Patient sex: M
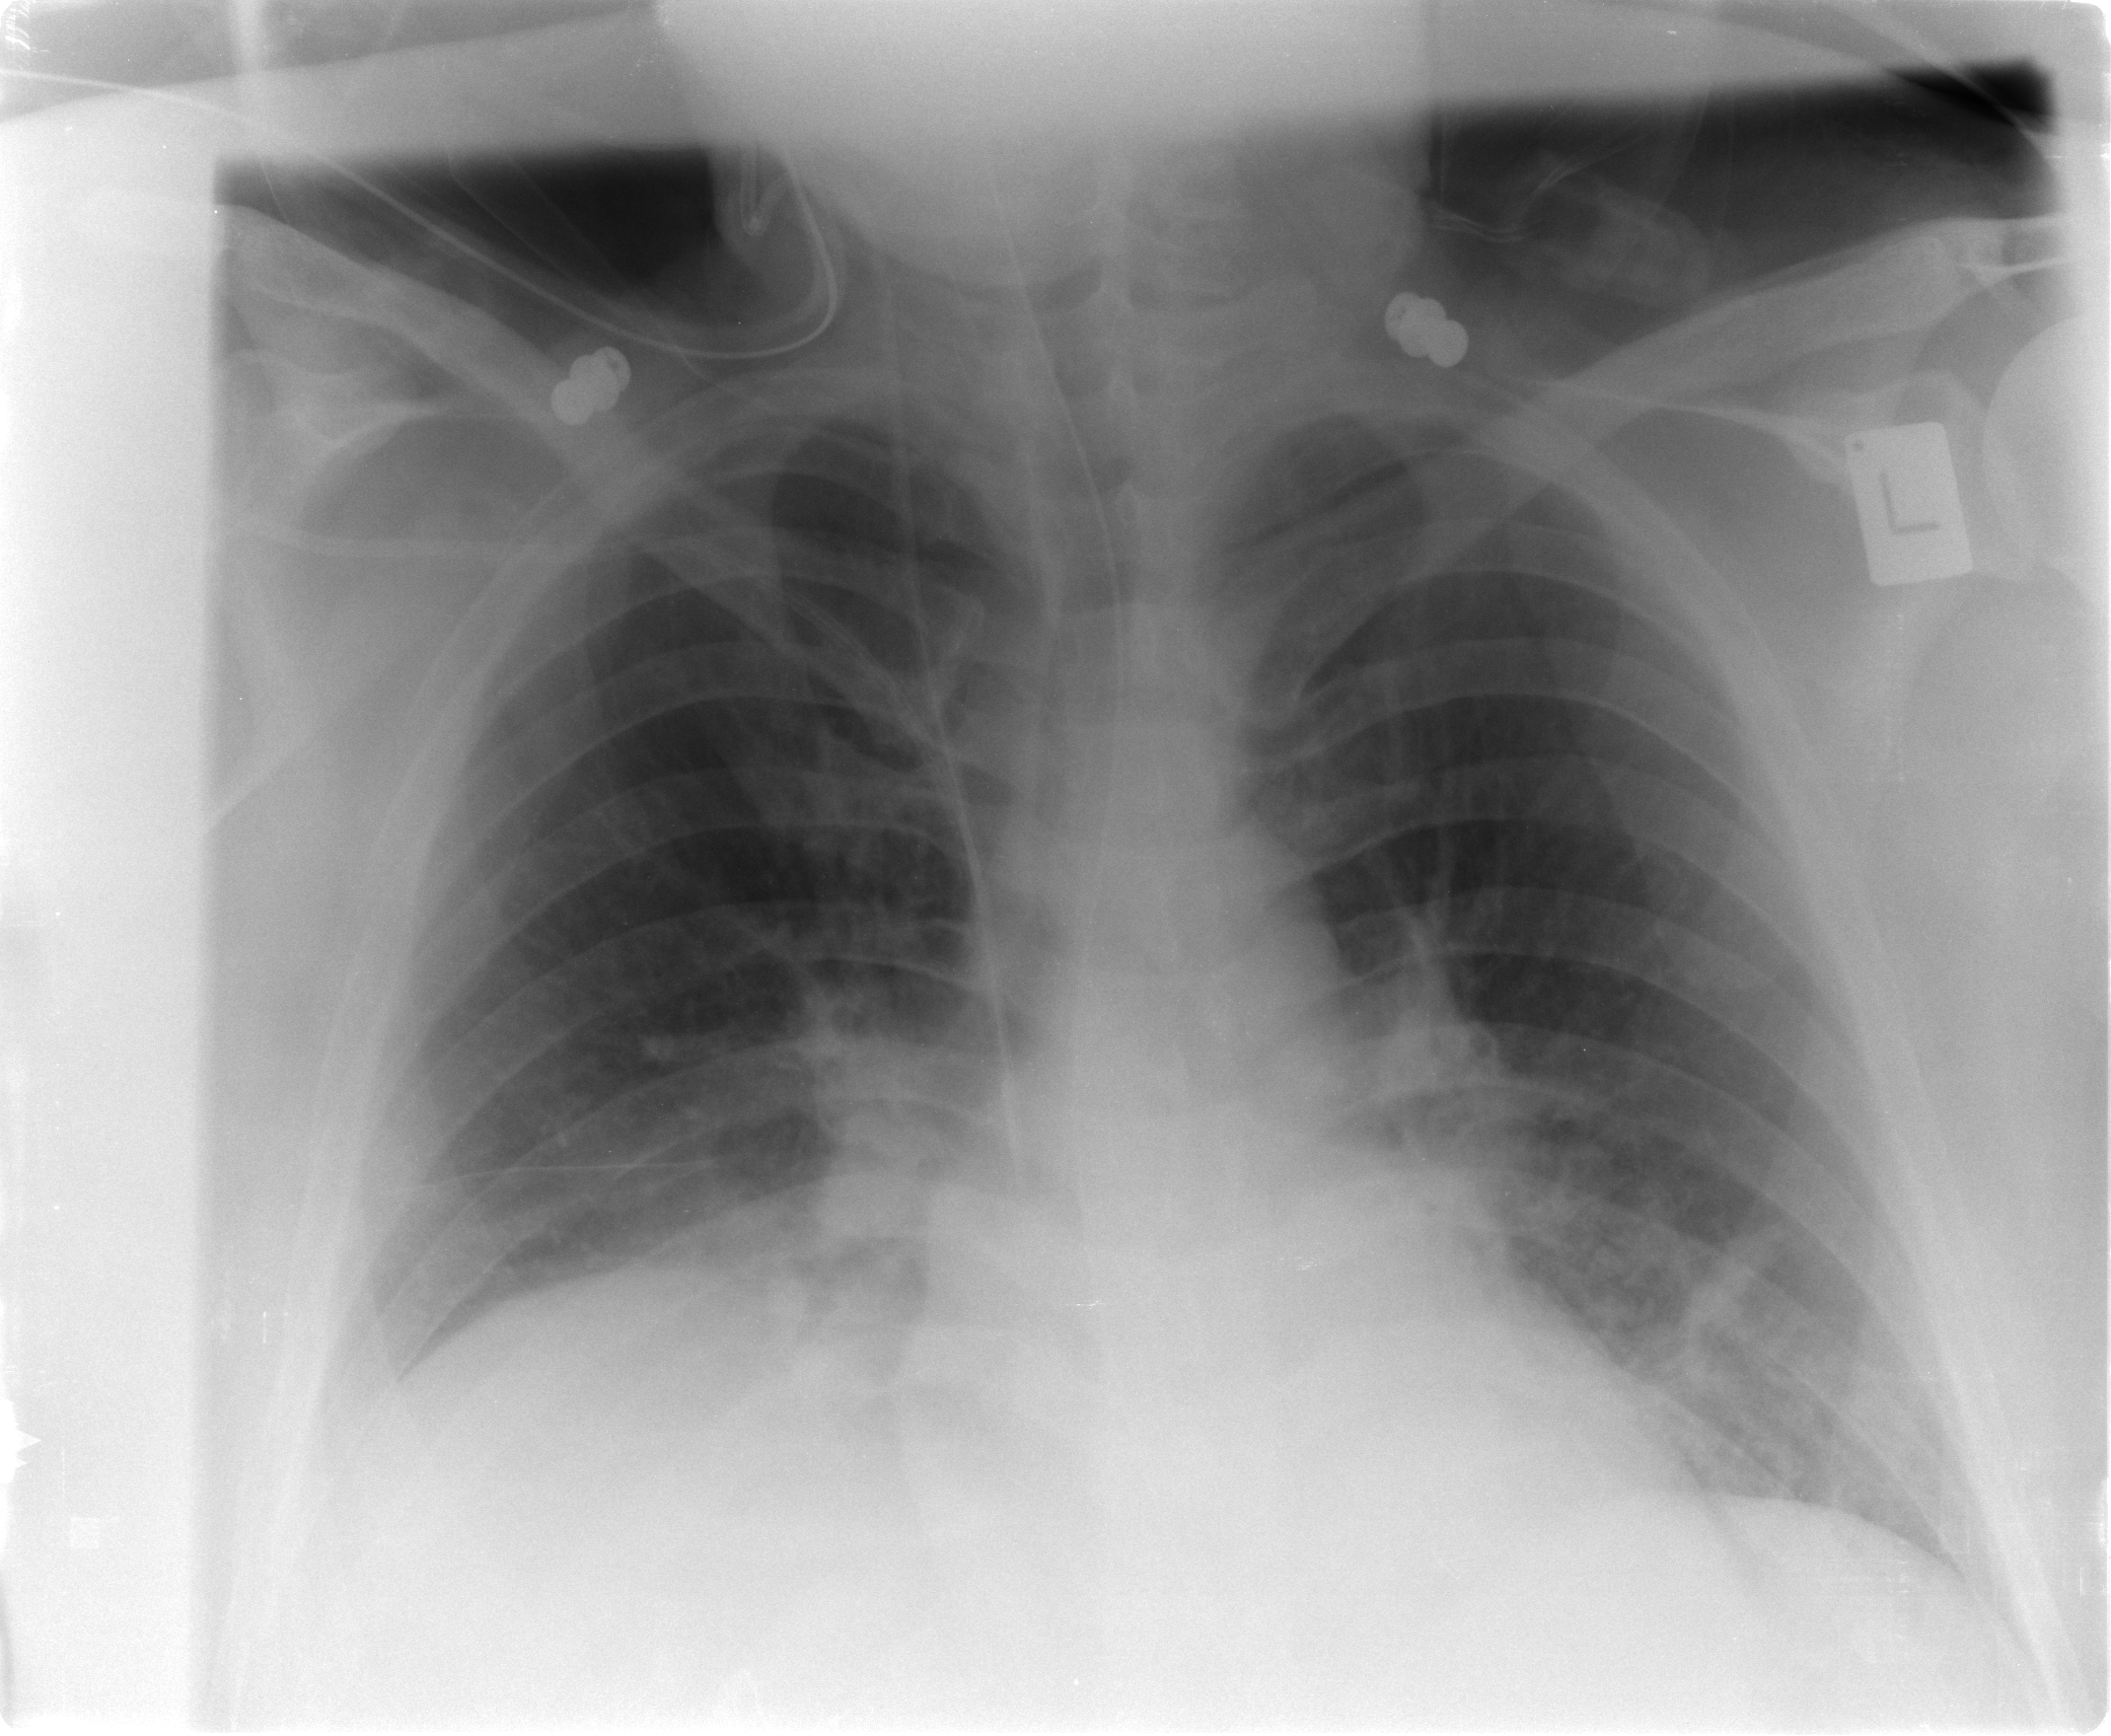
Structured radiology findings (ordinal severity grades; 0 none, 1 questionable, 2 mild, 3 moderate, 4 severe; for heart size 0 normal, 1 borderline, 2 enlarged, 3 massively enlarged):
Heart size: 1
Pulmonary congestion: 2
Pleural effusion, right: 2
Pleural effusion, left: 2
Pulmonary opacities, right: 2
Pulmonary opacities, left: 2
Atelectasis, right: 2
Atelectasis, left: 2